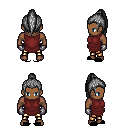
a pixel art fantasy rpg character, male body template, human, dark skin, maroon tunic, gold greaves, gray long topknot hairstyle, metal gloves, black slippers, four views (front, back, left, right), 2x2 character sprite sheet, small pixel art, hard edges, no anti-aliasing